Question: What is the reading of this measurement?
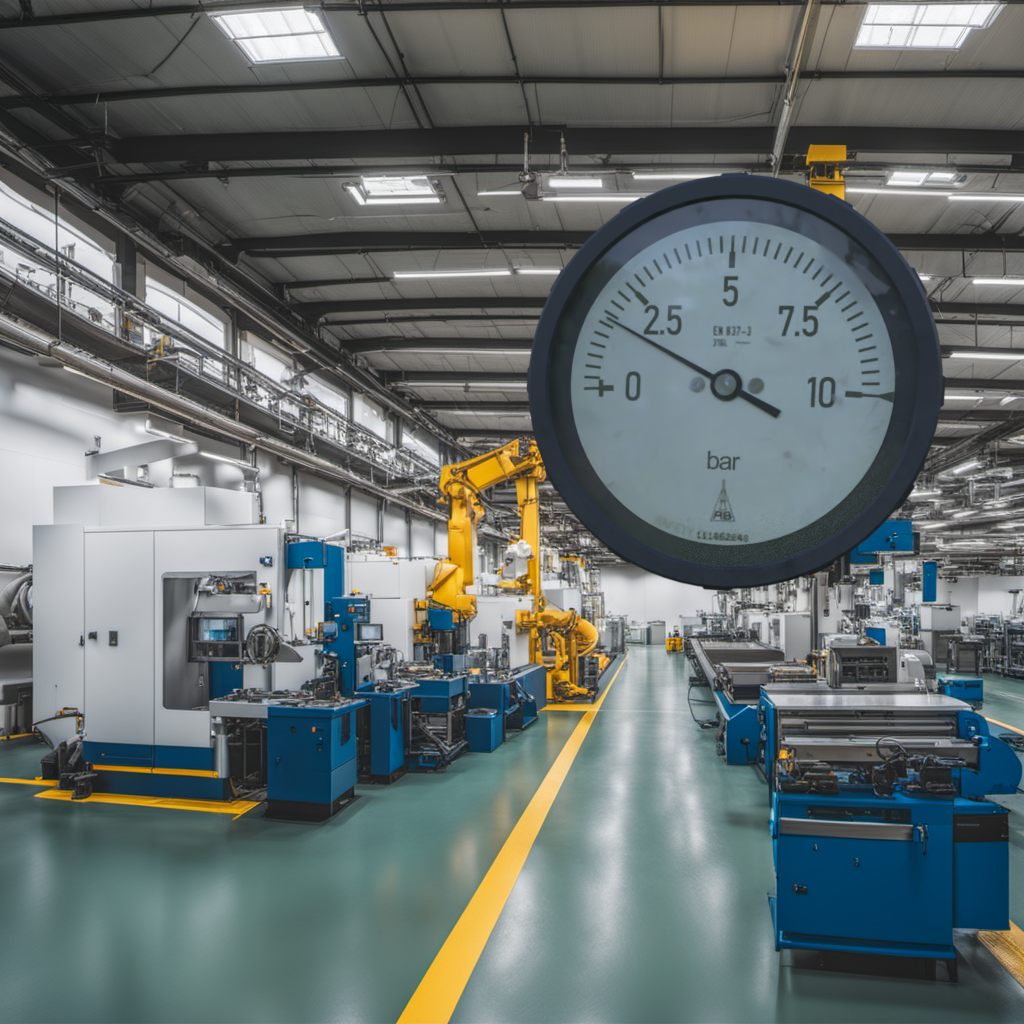
Answer: The result is 1.77
Question: What is the reading range of the measurement in the image?
Answer: The range is from 0 to 10
Question: What is the minimum and maximum value of the measurement shown in the image?
Answer: The minimum value is 0 and the maximum value is 10